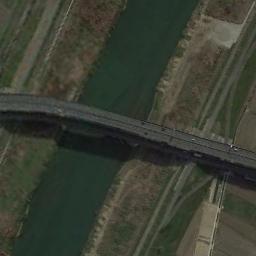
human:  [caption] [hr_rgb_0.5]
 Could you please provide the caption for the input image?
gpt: A bridge connects the land on both sides of the green river, With long yellow river banks on both sides and large farmland on the land .

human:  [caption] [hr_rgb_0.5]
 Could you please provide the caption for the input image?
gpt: There is a bridge over the water and land .

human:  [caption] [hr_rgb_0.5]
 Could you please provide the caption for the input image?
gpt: Both sides of the river are bare land .

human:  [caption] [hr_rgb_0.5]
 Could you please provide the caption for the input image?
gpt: A bridge built on a dark green river and the flood bed of the river .

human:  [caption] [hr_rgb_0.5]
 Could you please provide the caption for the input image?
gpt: Many green plants are around the bridge .